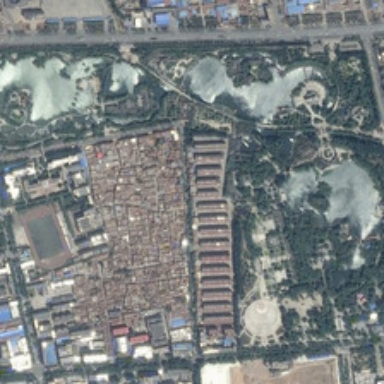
There are three laked in the l shaped park .